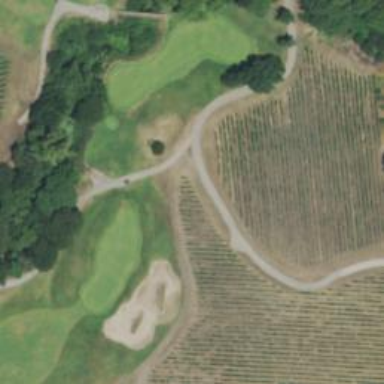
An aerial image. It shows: Footway path at Eagle Vines Golf Course.